Interaction volume radius: 10 \u00c5
Interaction volume height: 20 \u00c5
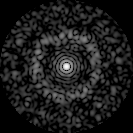
Disorder parameter: 0.8364